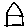
Label: house